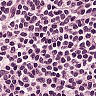
Metastatic tissue present: no